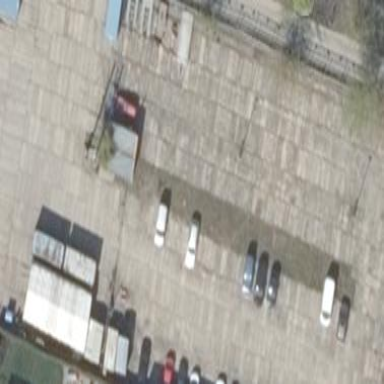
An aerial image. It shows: Parking aisle designated as service road.